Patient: sex M, age 58
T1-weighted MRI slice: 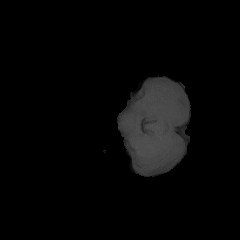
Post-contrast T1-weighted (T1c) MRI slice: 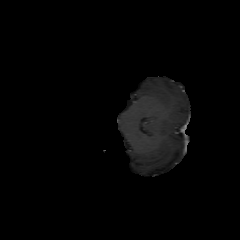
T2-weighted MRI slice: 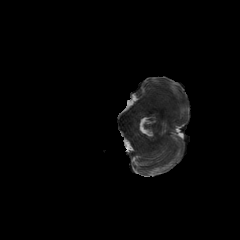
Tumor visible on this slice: no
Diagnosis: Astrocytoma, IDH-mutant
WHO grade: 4